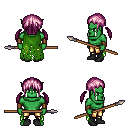
a pixel art fantasy rpg character, male body template, orc, green skin, green tattered cape, gold greaves, pink twin-tailed hairstyle, leather bracers, black shoes, spear, four views (front, back, left, right), 2x2 character sprite sheet, small pixel art, hard edges, no anti-aliasing